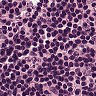
Metastatic tissue present: no